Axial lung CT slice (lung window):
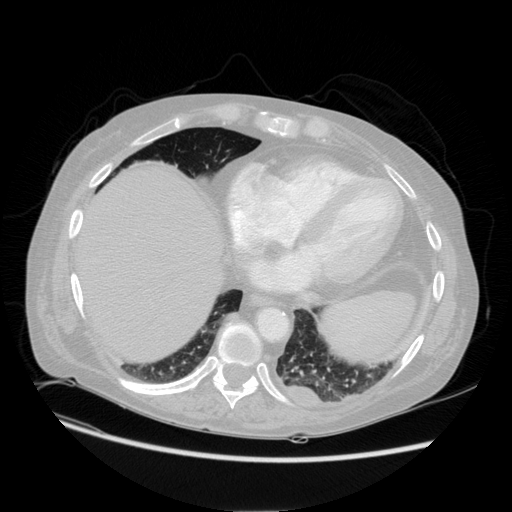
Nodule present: no